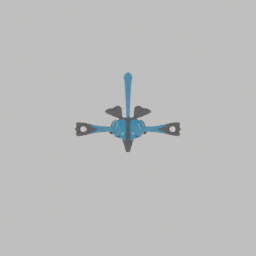
Label: animals